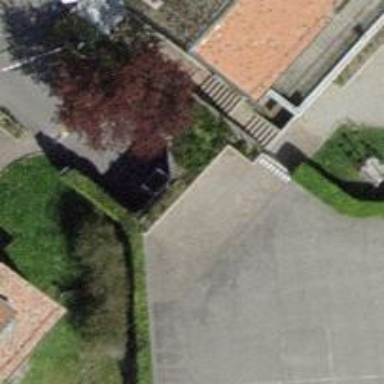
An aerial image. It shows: Parking entrance.